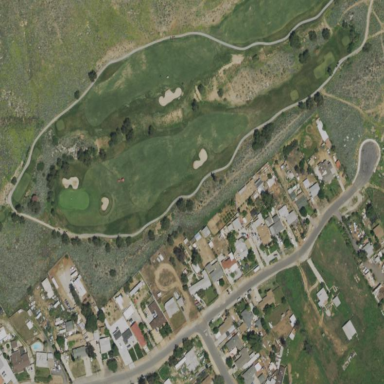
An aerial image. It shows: Area of rough grass used for golf.